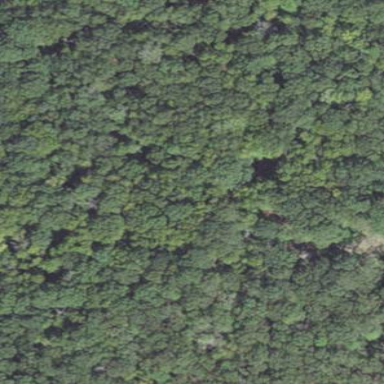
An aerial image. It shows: Nature reserve within woodland area.